Question: Often I do different projects and sometimes there is a lack of documentation.
So I decided to use open-source code for looking how people solved different problems.
The idea is if I run into function what I don't how to use I look for different developers used that function before.
Approach:
I downloaded a few pretty decent projects done by other people and put them into one folder.
Now, if I don't know how a function is used (e.g. main() ), I do :
'''
find . -name \*.py | xargs cat | grep -n "main()"
'''
Consequently I get examples of its use:

But there is a problem. I don't know from which file examples are. It'd be perfectly if it was possible to get name of the file as well as number of line.
It seems to be limitation of use "cat" command because it mixes all files together and as result I get information about number not in the file but rather in cat output. So I feel this approach is bad in the root.
i.e.
I want to be able to look for functions/symbols in plethora of source code
and get information about the line and file where a certain combination was met.
I prefer console-way.
Any advice?
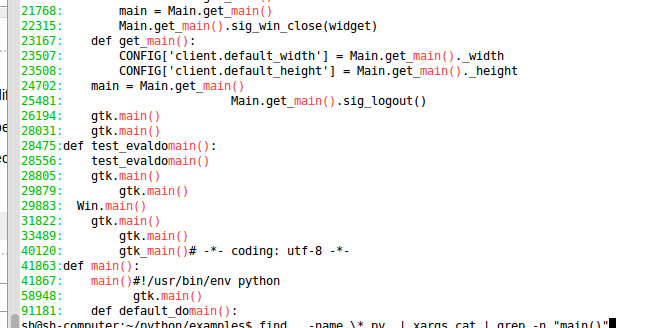
Answer: Try this:
'''
find . -name \*.py -exec grep -nH "main()" {} \;
'''
:
The "-exec" option says to execute the following command, up until \; for each file it finds.
The "-H" option to grep causes it to print the name of the file in which the string was found.
The "-n" option causes grep to print the line numbers.
The {} is a placeholder that expands to the name of the file that "find" just found.